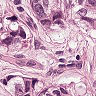
Metastatic tissue present: yes